Field crop: maize
Growth stage: 1
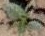
Species: datura